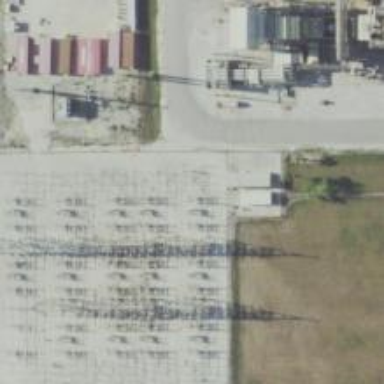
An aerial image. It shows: Switch for power supply.